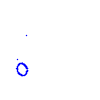
Particle: kaon